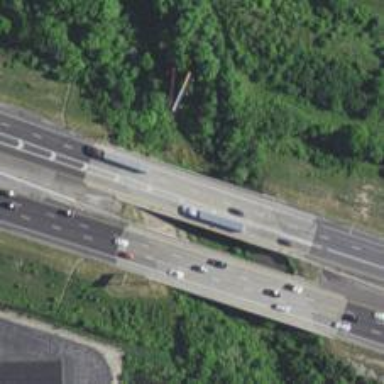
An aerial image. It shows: Bridge over motorway.